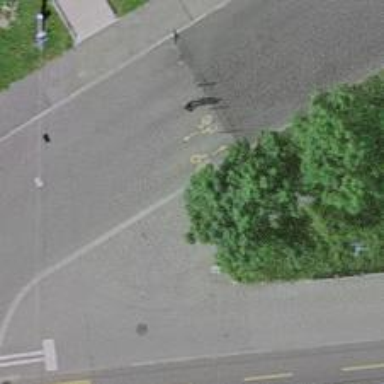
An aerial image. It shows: Kerb serving as barrier.